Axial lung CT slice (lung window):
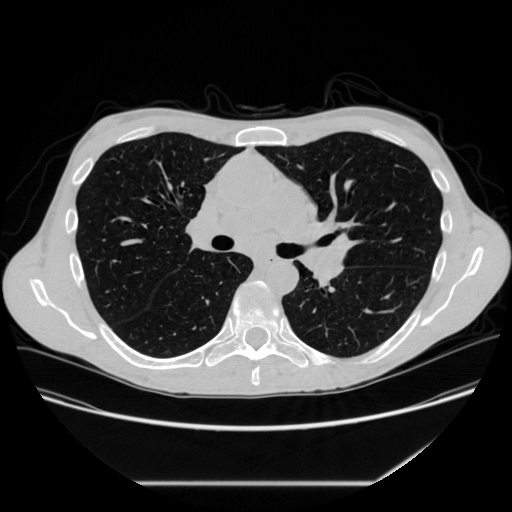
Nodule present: no